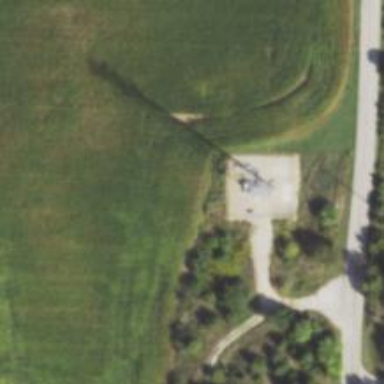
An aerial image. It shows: Man-made mast used for communication purposes.